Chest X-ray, PA view. Patient: 60 years old, sex M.
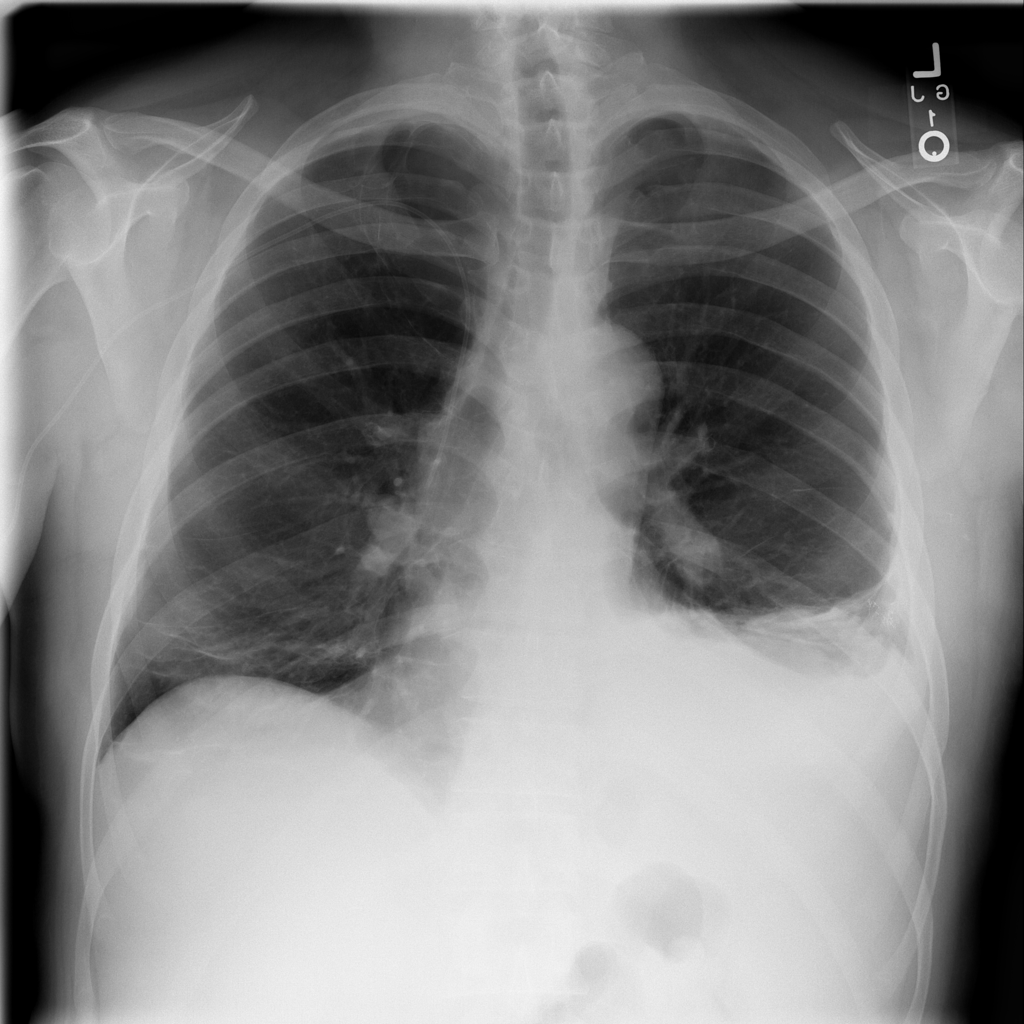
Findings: Atelectasis, Effusion